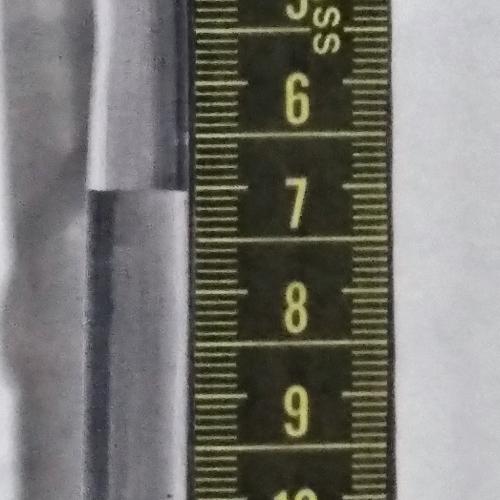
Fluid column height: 7.0 cm